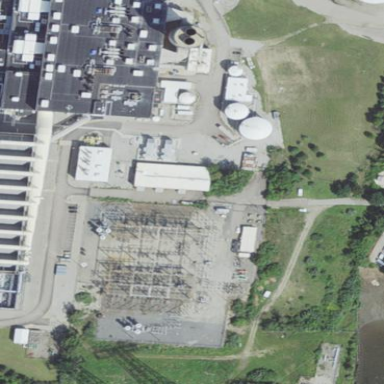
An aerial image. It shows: Industrial area with power plant.